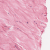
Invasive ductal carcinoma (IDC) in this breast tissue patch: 0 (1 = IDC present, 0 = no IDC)